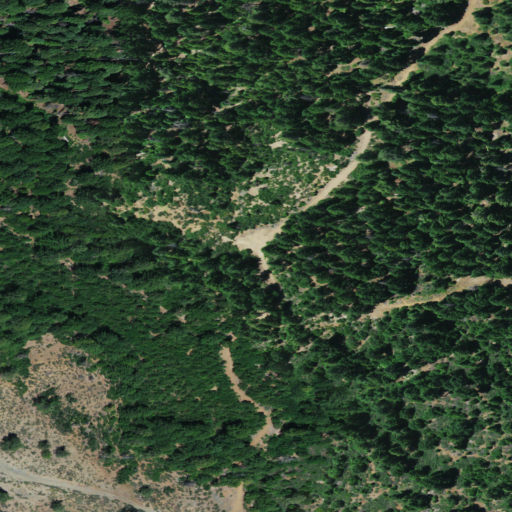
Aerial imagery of mountain in California named Copper Hill containing evergreen forest, open development, shrub, grassland, low intensity development, and medium intensity development